Question: The "Debug / View Debugging" menu is always grayed out for me in Xcode 5 (and 6), even when the target is stopped at a breakpoint. How do I enable it?

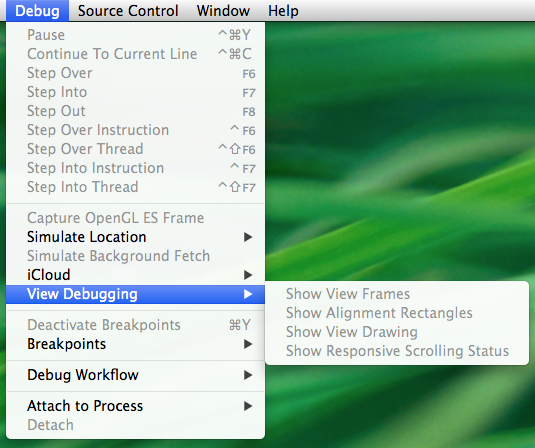
Answer: For me (Xcode 6 Beta and Beta two) the View Debugging options are only enabled in 32bit simulators (e.g. works when I use 'iPhone 5' but not when I am using 'iPhone 5s')